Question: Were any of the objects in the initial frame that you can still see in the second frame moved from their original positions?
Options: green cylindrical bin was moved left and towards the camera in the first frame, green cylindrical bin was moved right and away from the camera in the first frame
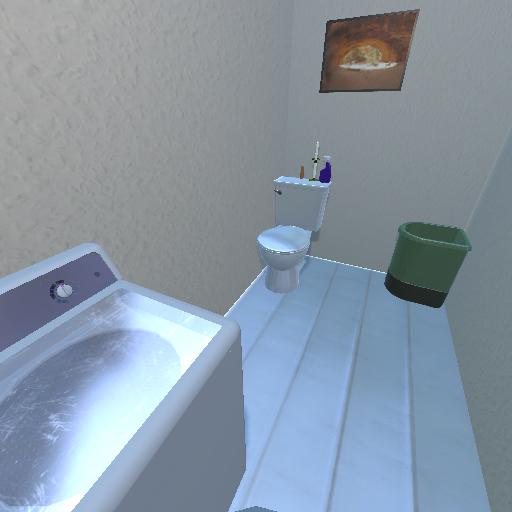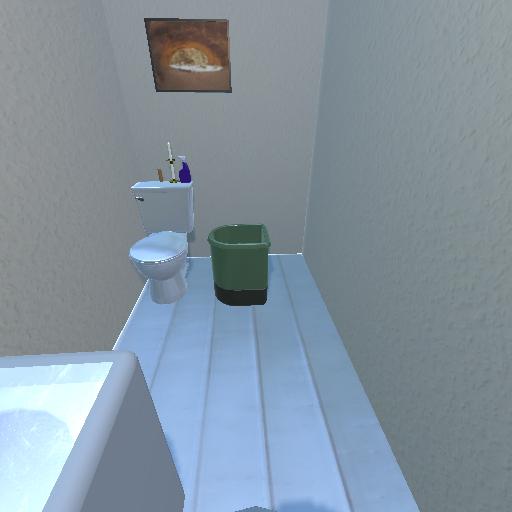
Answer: green cylindrical bin was moved left and towards the camera in the first frame